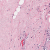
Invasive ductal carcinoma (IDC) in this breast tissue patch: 1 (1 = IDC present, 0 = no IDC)